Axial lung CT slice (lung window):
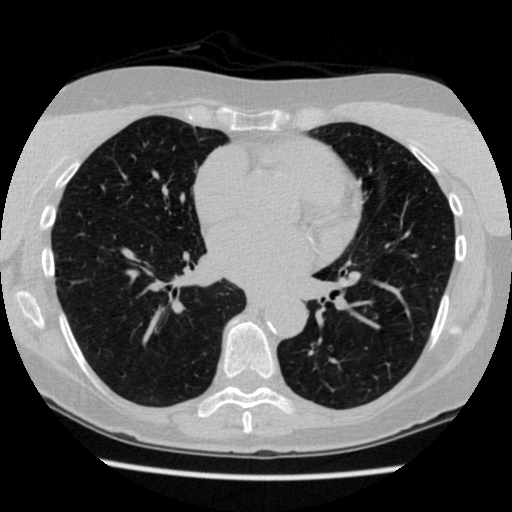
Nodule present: no